Field crop: maize
Growth stage: 2
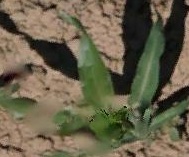
Species: maize